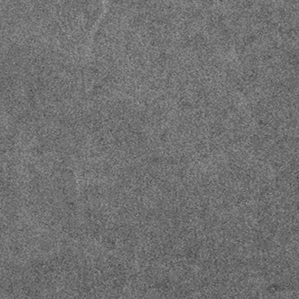
Label: frost